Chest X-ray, PA view. Patient: 54 years old, sex M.
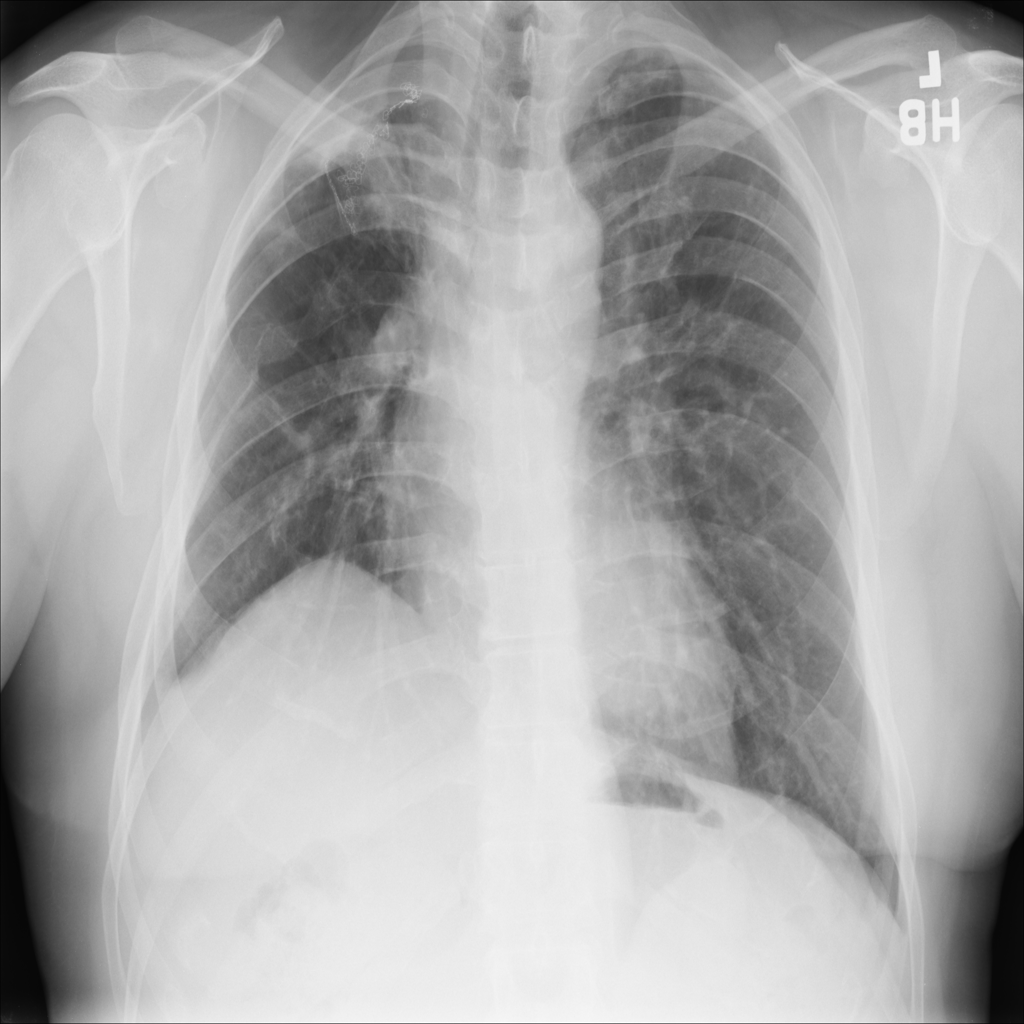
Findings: No Finding